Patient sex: M
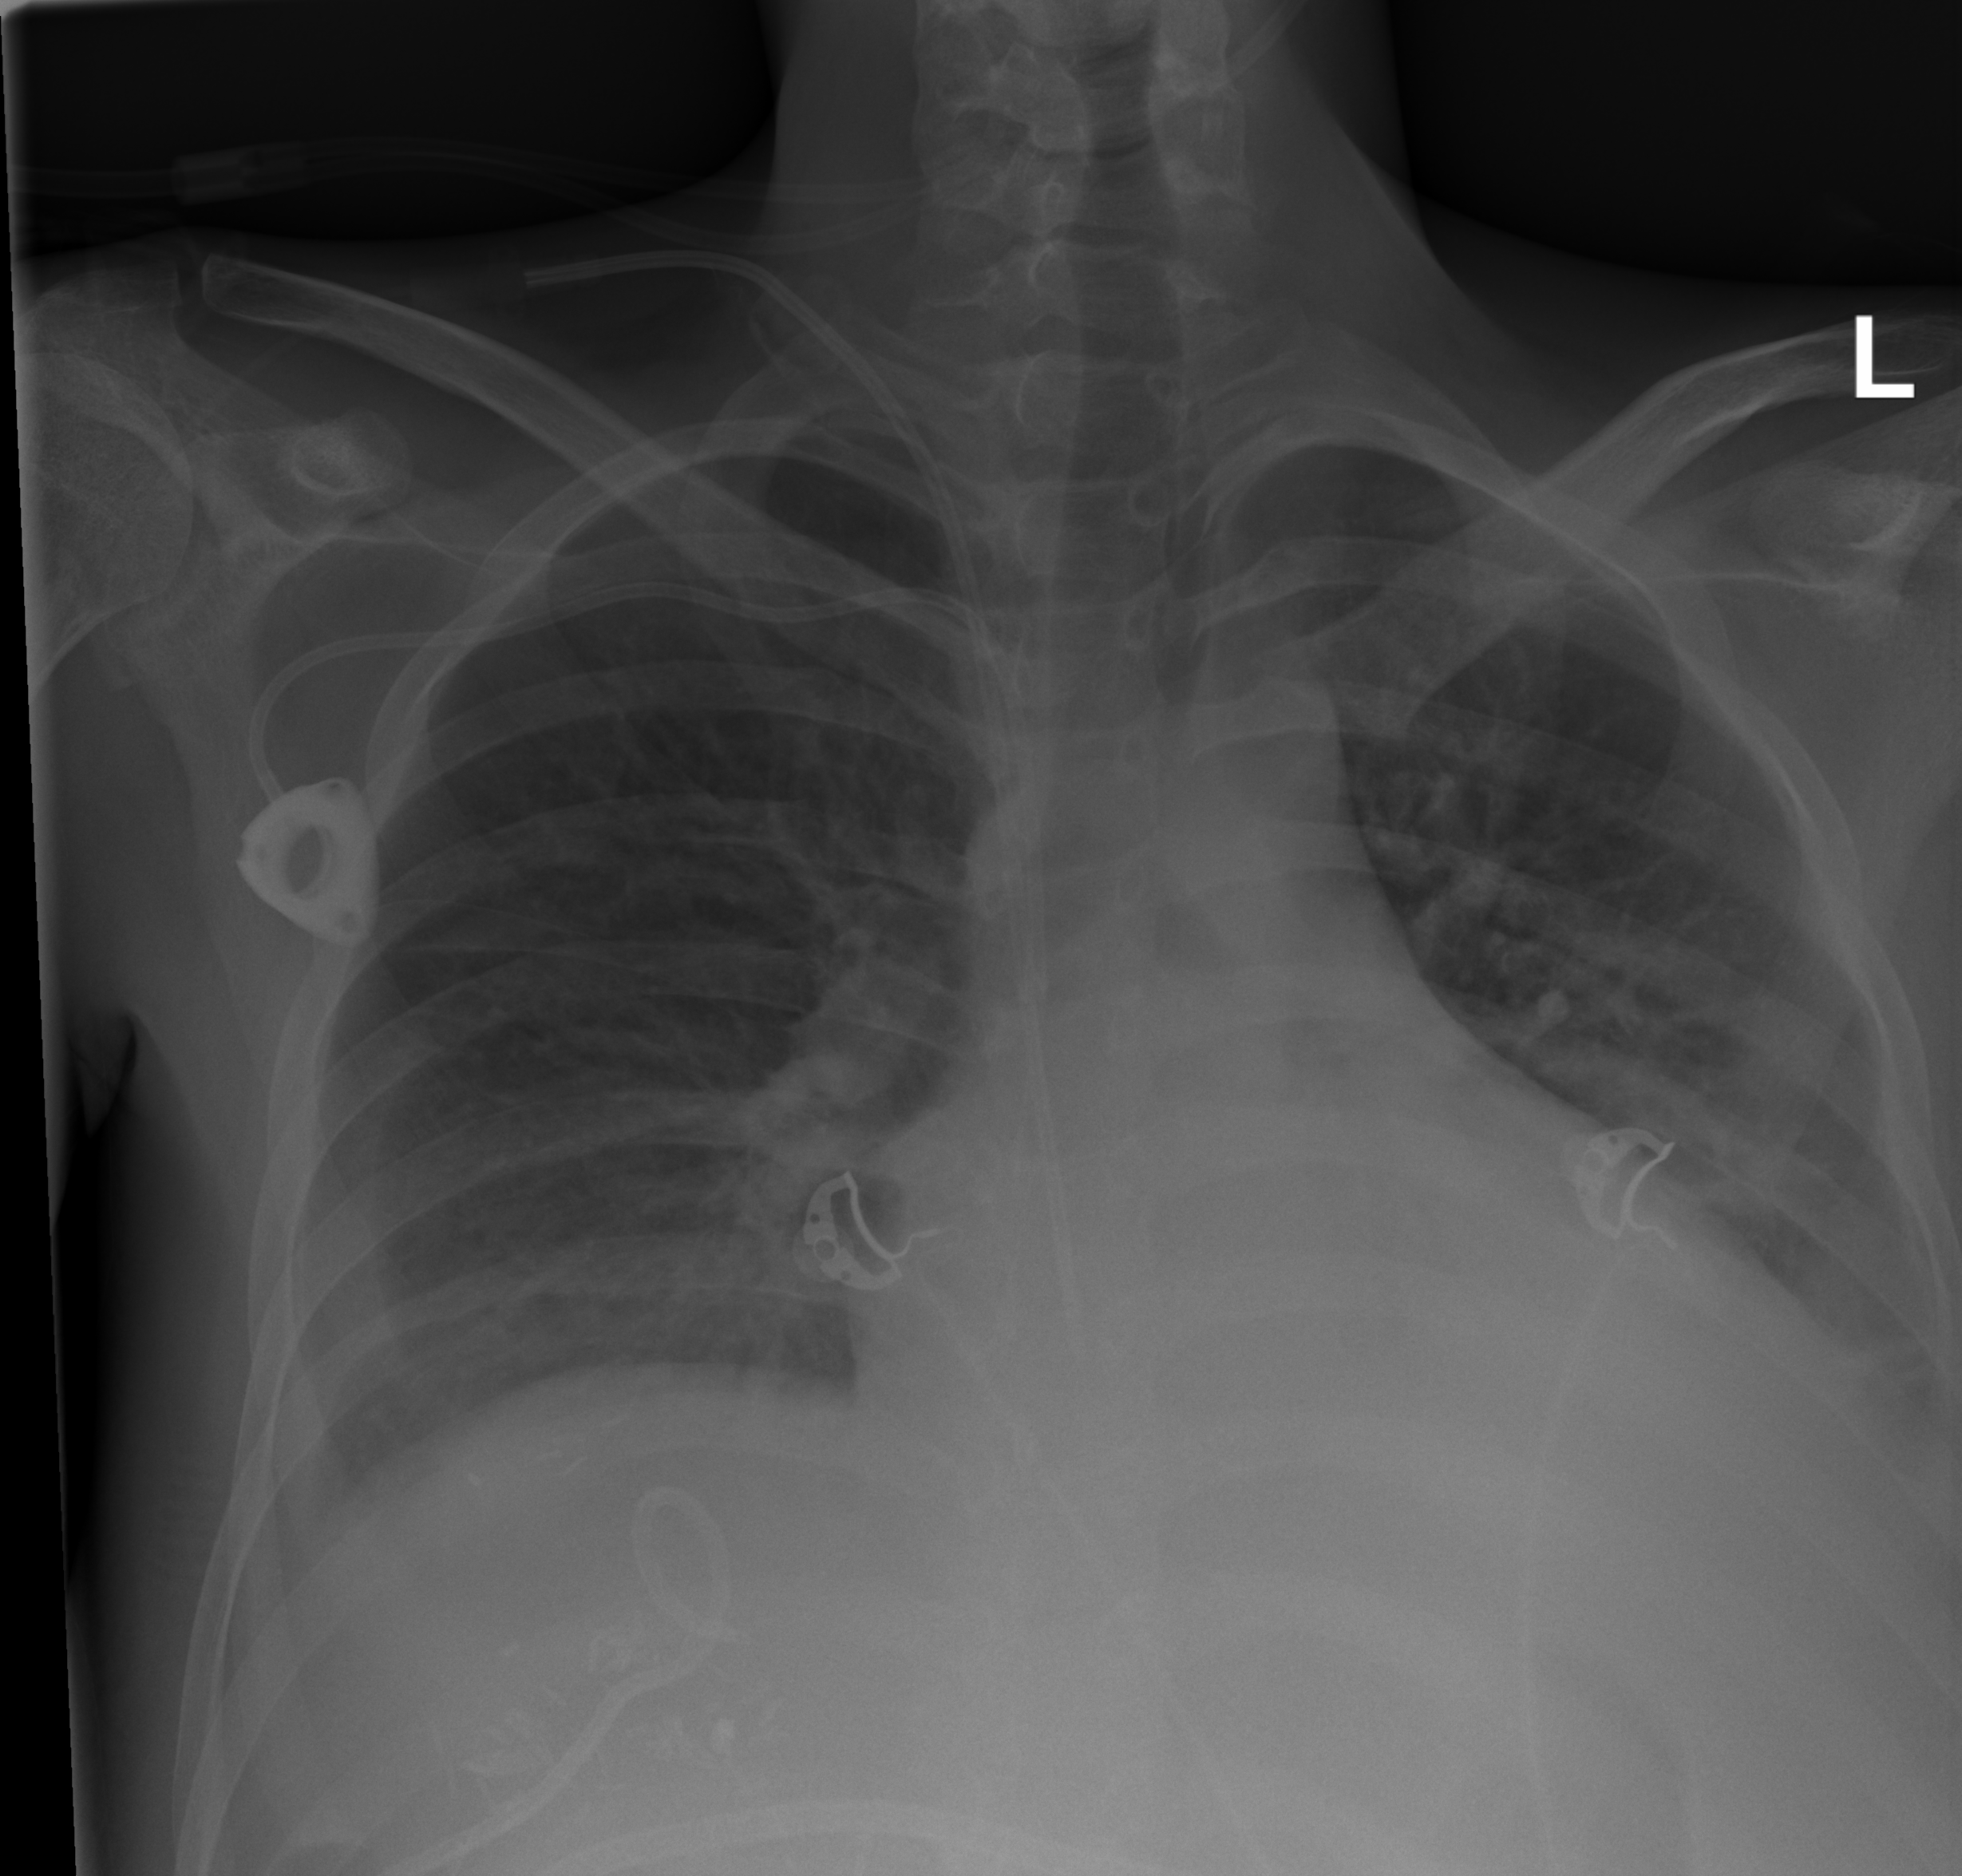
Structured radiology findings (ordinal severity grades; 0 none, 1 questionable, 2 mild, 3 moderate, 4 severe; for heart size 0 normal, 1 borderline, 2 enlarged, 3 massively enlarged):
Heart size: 2
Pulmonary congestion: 1
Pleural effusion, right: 2
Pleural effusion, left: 2
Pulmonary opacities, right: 0
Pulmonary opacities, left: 0
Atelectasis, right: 2
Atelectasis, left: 2